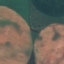
Label: AnnualCrop